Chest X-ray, PA view. Patient: 65 years old, sex F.
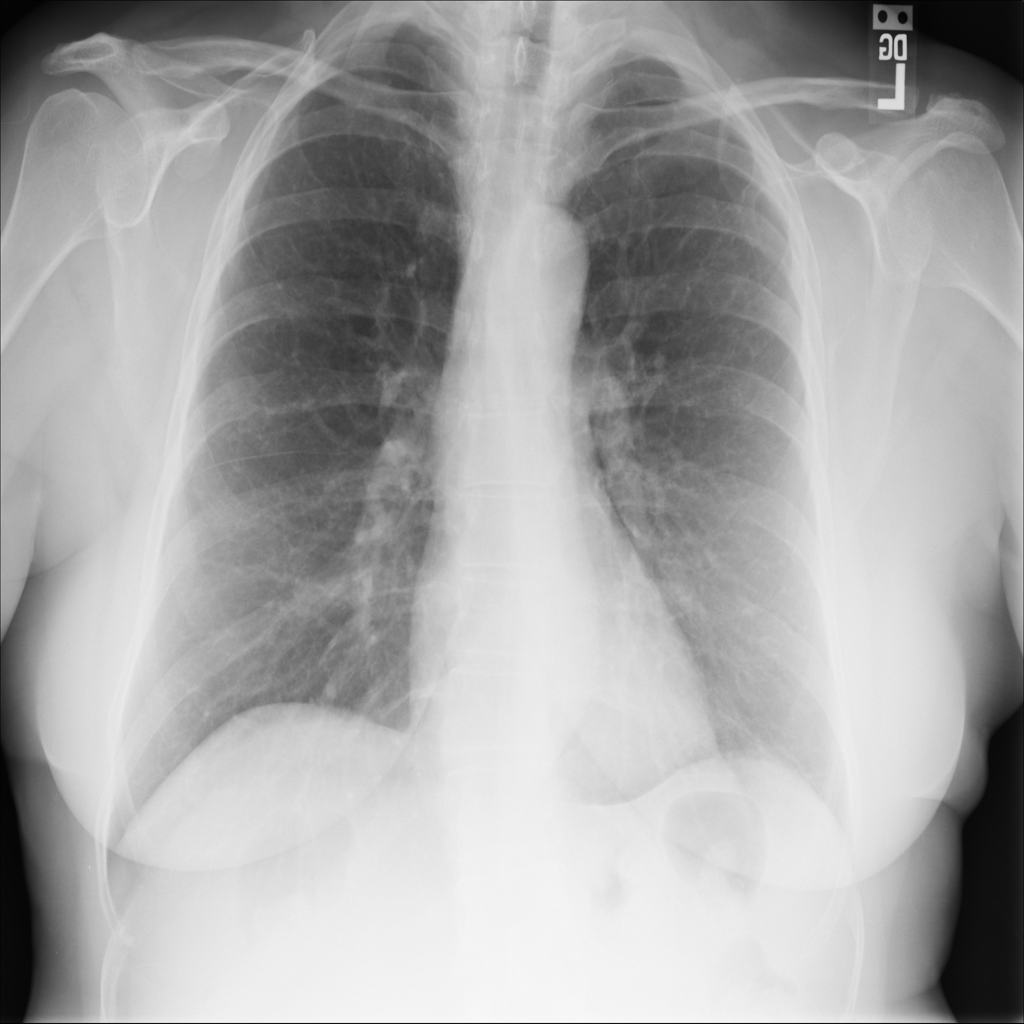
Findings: No Finding